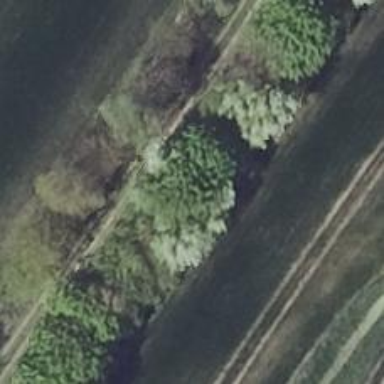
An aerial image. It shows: Row of deciduous broadleaved trees.